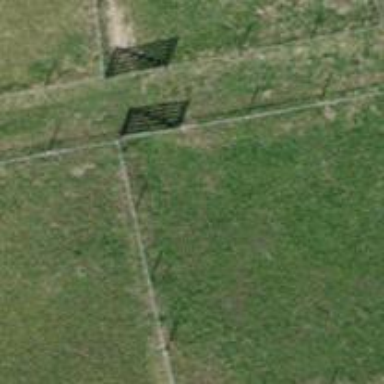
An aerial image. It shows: Gate.